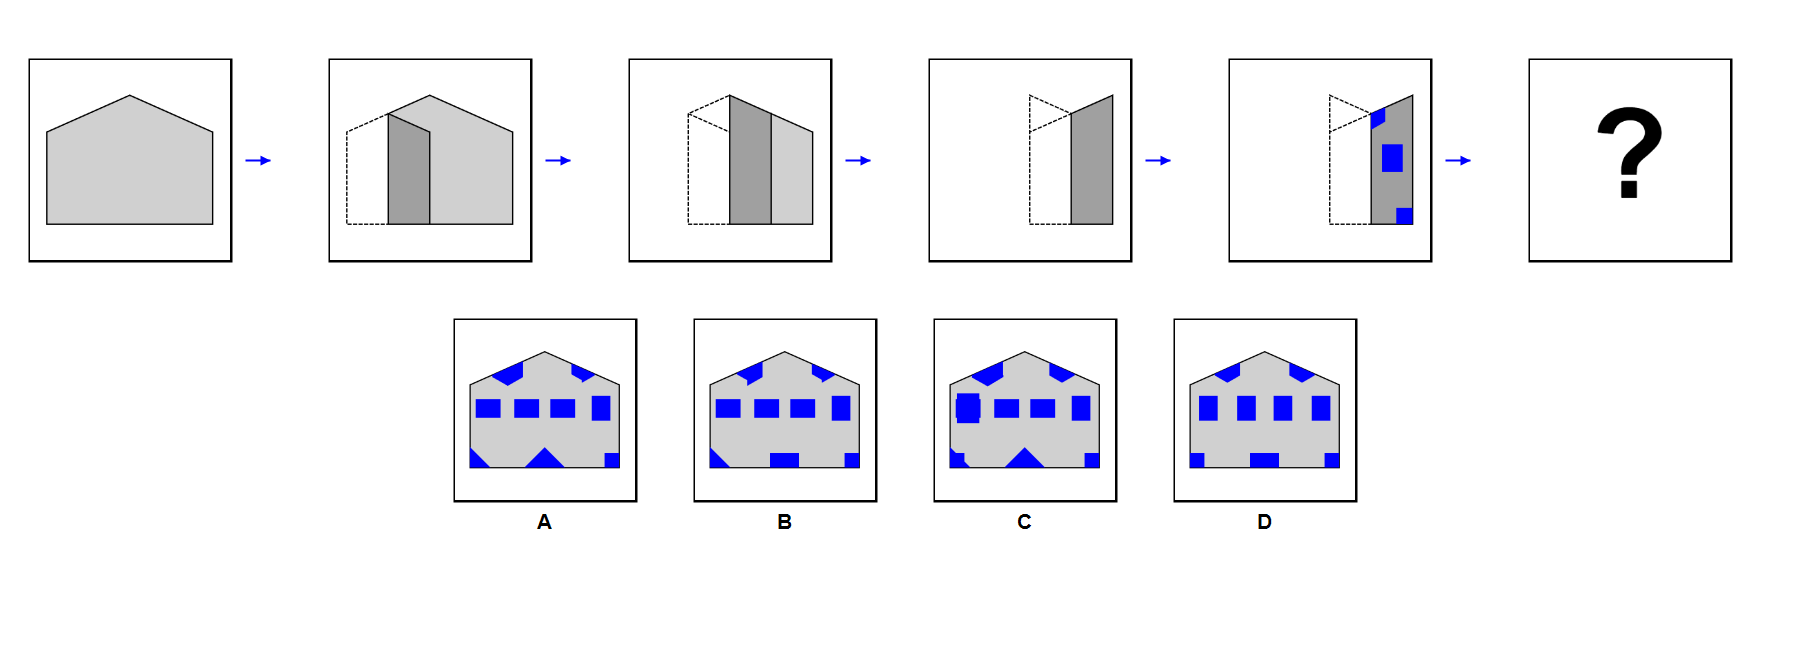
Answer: D